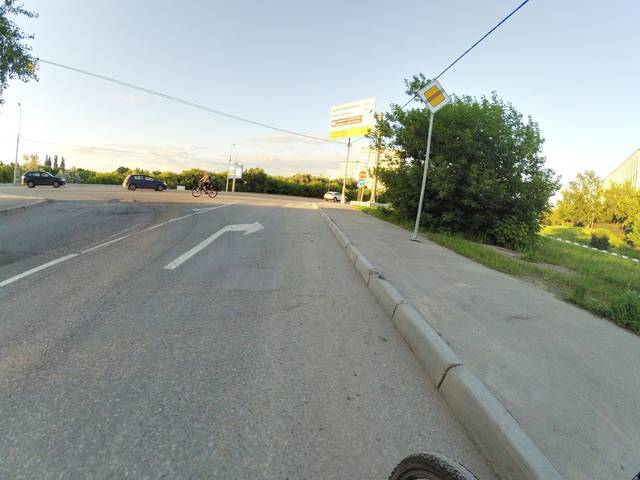
Region: Russia
Coordinates: 55.827, 37.421